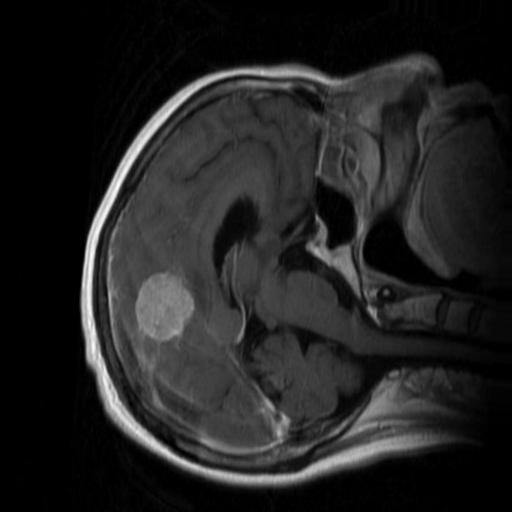
Label: brain_menin